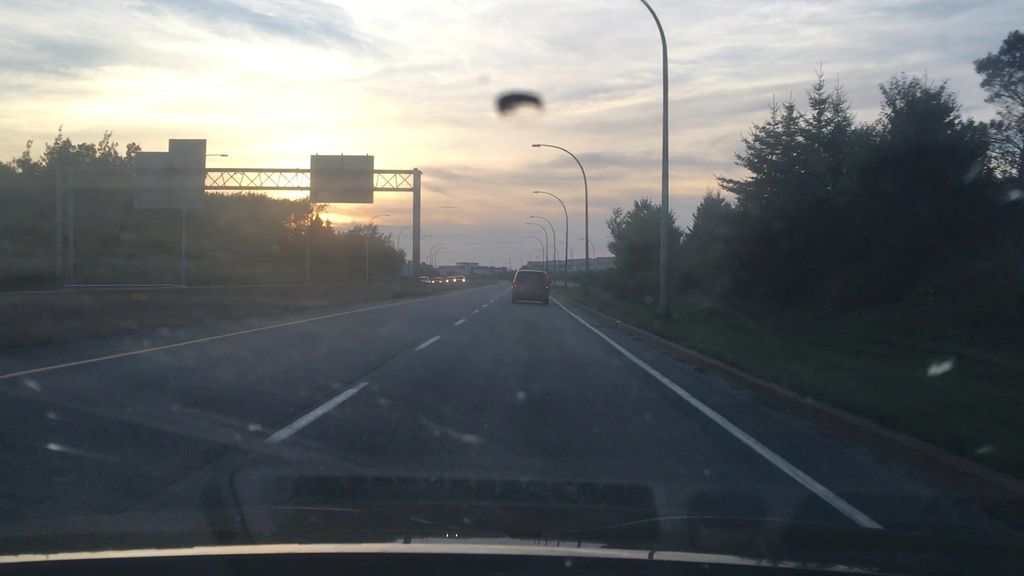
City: halifax